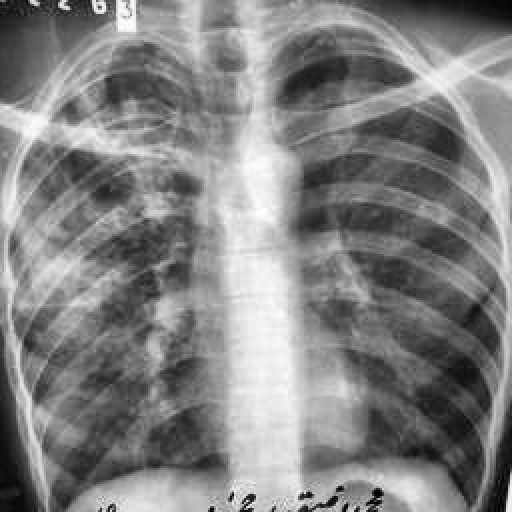
Finding: TUBERCULOSIS